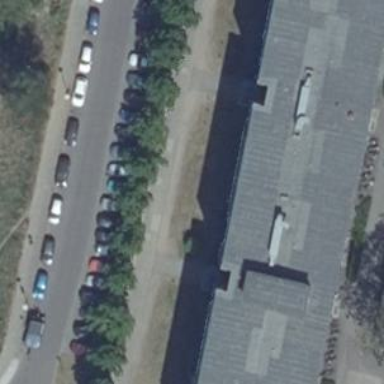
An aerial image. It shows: Dormitory building with flat roof.